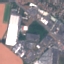
Land use / land cover class: Industrial